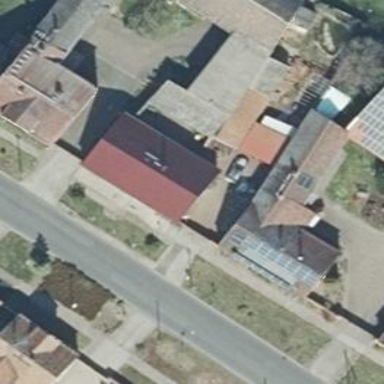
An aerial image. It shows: Detached building with gabled roof covered in red roof tiles. The building itself is painted pink.